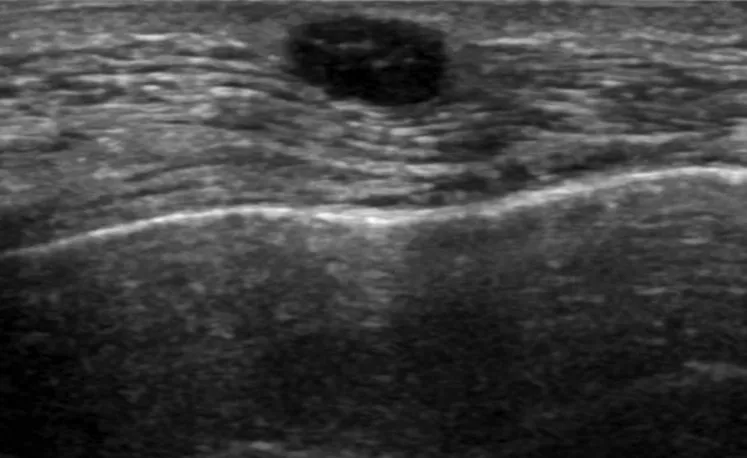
Ultrasonography showing a well-defined 8-mm diameter low-echo mass under the skin.
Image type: radiology (ultrasound)